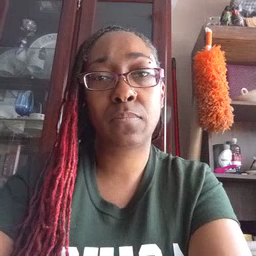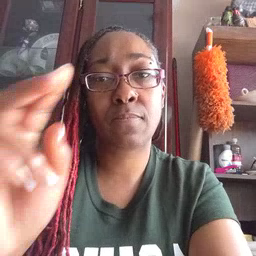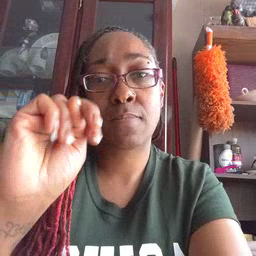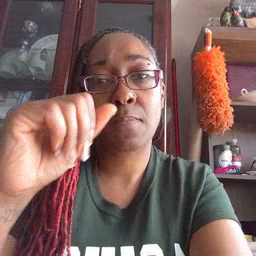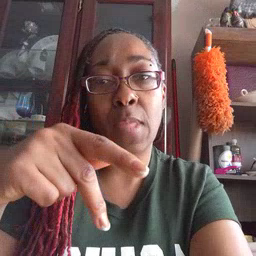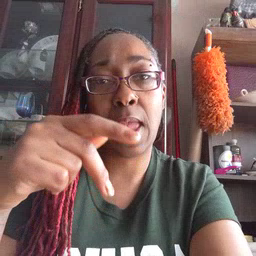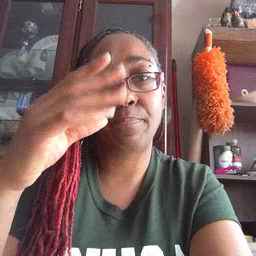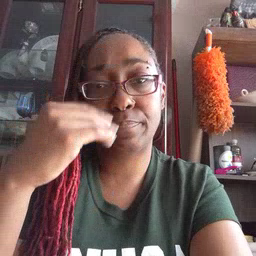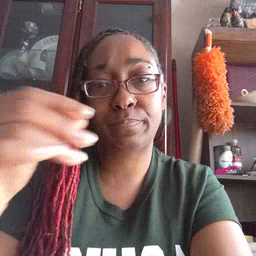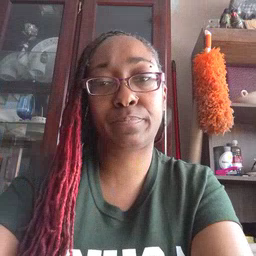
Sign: nap